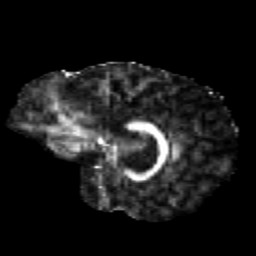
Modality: FA
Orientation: sagittal
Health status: healthy
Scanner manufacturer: siemens
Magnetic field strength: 3 T
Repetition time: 12 s
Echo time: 0.092 s